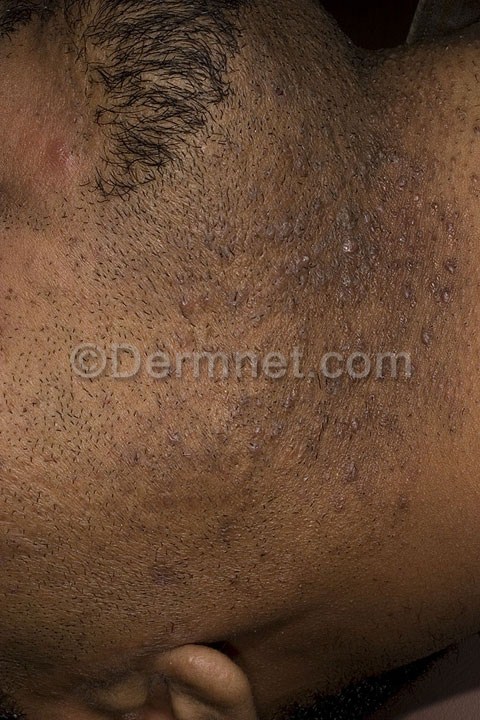
Disease: Cellulitis Impetigo and other Bacterial Infections